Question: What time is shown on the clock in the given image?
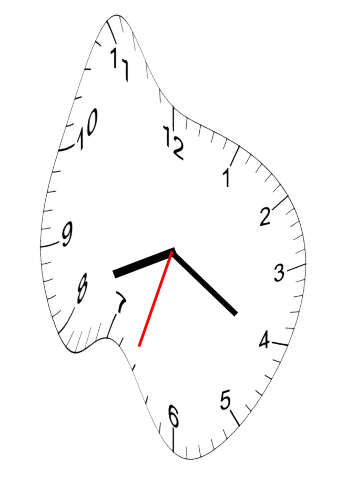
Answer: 08:20:33